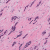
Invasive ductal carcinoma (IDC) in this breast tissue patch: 0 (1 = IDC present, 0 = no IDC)